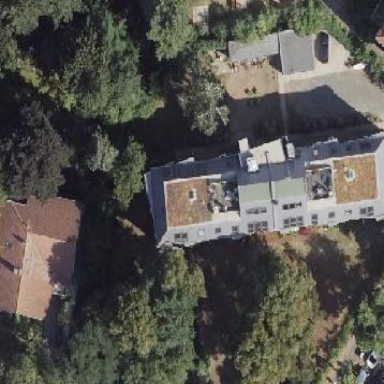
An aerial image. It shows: Hipped roof on apartment building.